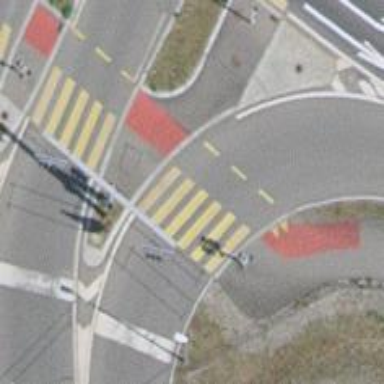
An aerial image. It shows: Cycleway with crossing that has island.